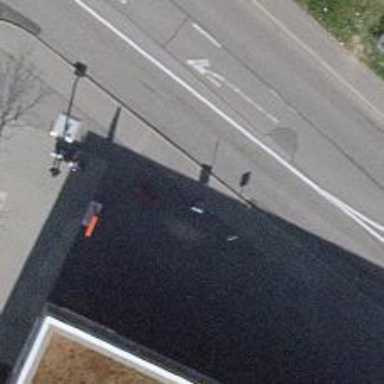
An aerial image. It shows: Bus stop with platform for public transport.